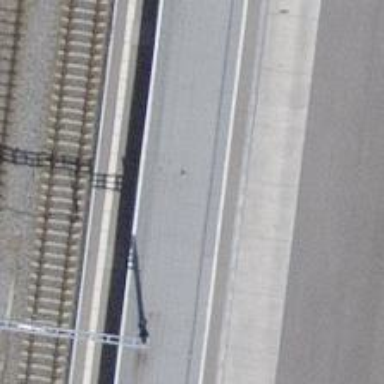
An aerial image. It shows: Railway station.